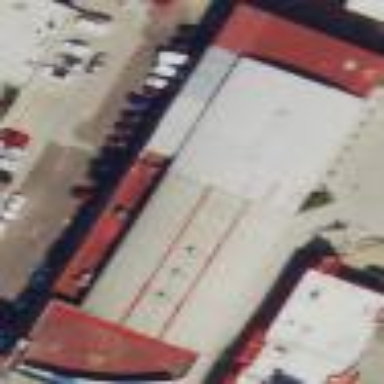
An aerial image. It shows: Retail building.